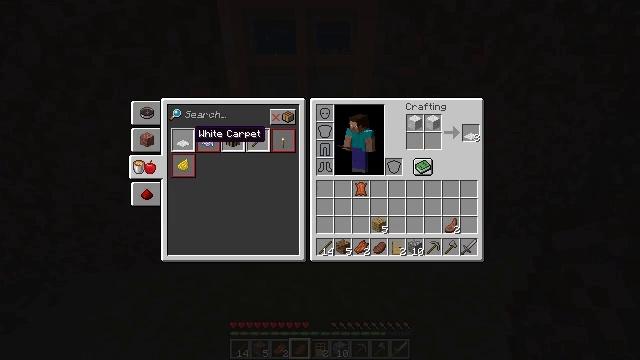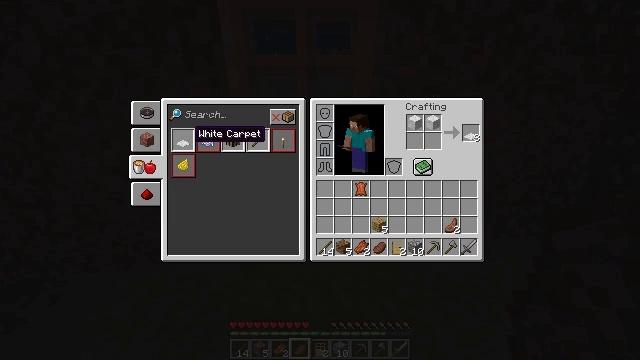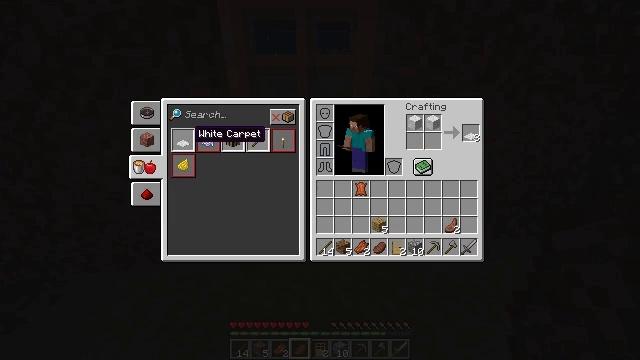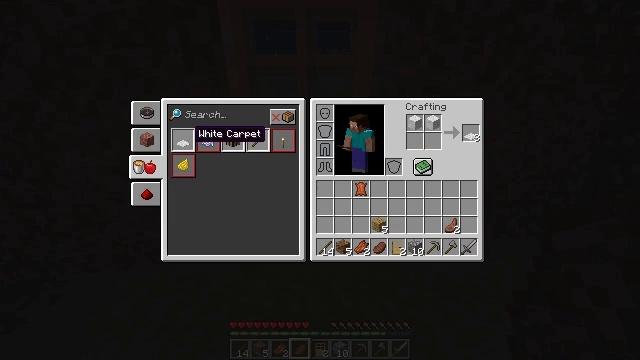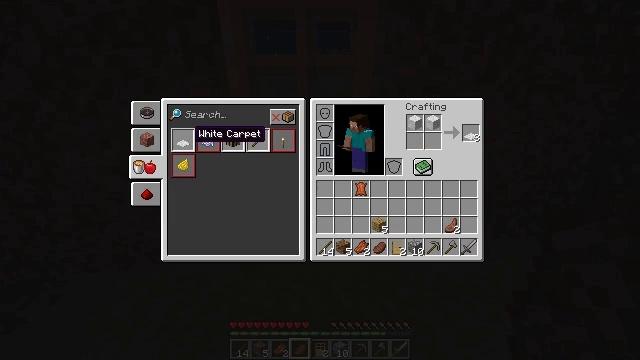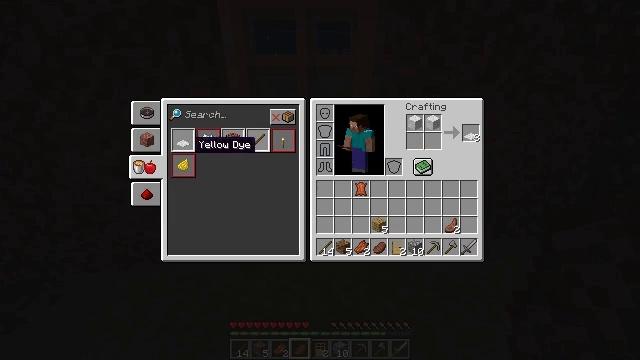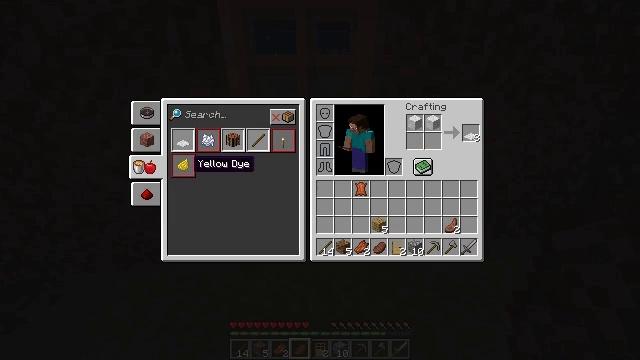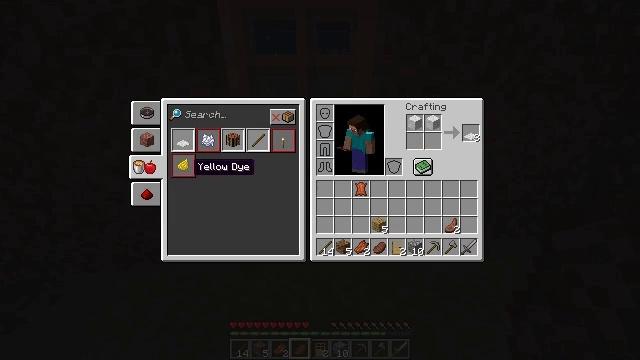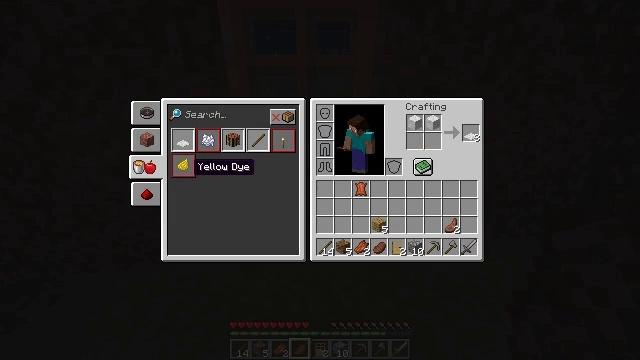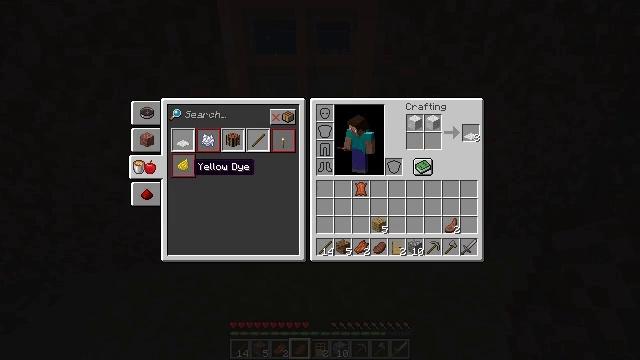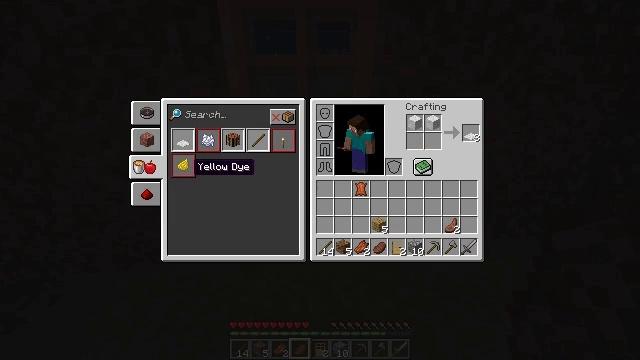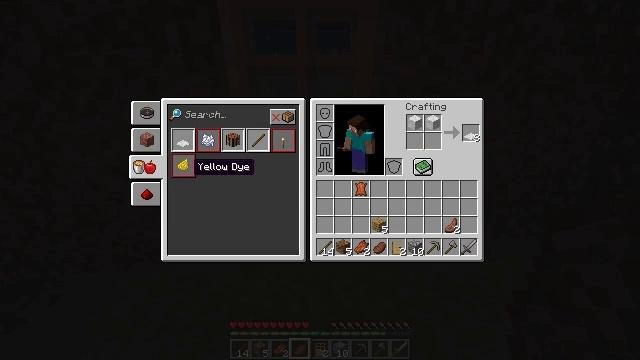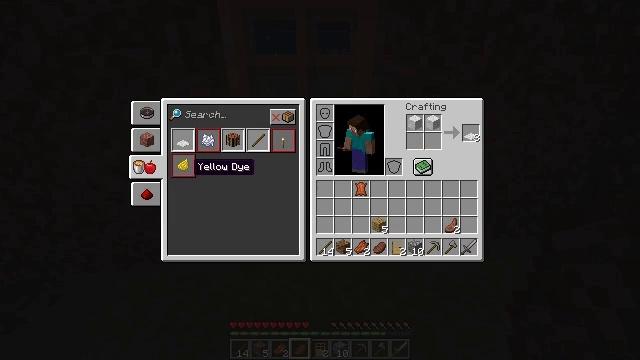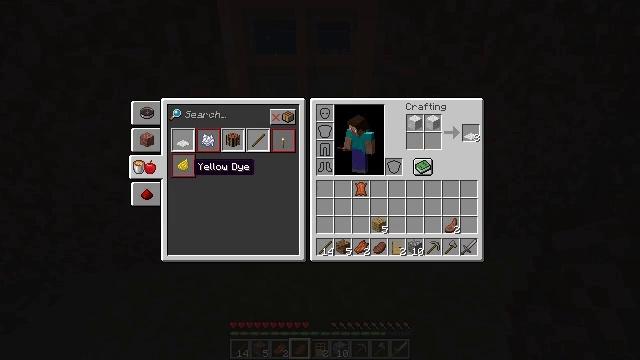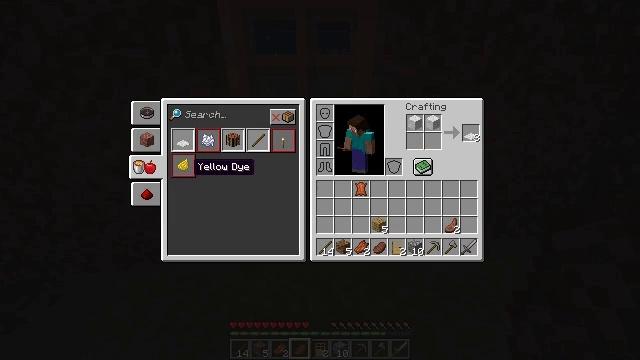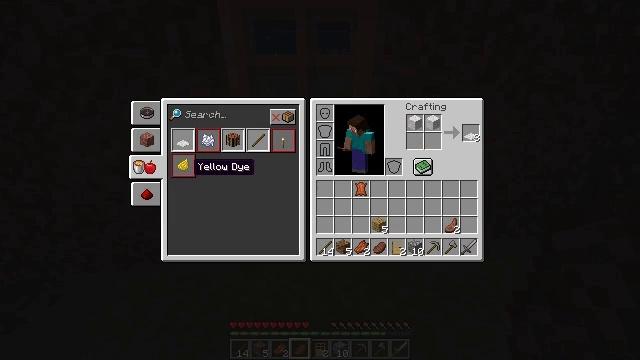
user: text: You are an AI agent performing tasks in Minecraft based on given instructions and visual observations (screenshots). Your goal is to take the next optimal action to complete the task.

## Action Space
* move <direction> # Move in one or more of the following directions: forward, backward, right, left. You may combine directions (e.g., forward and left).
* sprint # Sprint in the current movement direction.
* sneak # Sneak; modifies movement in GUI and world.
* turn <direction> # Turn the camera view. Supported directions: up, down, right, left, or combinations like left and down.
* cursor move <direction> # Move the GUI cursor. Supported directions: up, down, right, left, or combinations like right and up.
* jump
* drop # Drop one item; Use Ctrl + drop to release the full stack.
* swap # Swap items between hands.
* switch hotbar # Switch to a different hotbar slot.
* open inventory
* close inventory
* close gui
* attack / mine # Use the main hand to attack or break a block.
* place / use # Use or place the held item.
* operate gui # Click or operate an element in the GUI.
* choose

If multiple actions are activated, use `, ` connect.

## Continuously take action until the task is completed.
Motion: motion action
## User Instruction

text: Craft a stone hoe by combining cobblestone with sticks.
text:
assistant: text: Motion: no_op
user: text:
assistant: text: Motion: no_op
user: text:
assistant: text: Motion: no_op
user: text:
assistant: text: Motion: no_op
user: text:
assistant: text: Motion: cursor move down
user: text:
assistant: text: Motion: cursor move down
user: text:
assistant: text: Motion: no_op
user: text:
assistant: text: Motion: no_op
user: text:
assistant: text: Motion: no_op
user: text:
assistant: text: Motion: no_op
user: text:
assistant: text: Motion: operate gui
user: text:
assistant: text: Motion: operate gui
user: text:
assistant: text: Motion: operate gui
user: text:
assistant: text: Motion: no_op
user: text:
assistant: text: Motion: no_op
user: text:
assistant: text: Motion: no_op
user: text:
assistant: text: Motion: no_op
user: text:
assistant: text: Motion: no_op
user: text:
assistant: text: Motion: no_op
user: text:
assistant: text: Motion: no_op
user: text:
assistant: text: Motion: no_op
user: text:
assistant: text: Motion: no_op
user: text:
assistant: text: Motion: no_op
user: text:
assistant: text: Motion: no_op
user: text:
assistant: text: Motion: no_op
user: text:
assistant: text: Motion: no_op
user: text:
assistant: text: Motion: no_op
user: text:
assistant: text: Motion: no_op
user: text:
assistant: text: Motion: no_op
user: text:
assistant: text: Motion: no_op